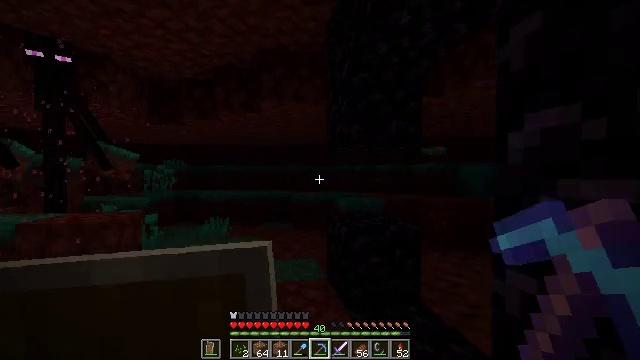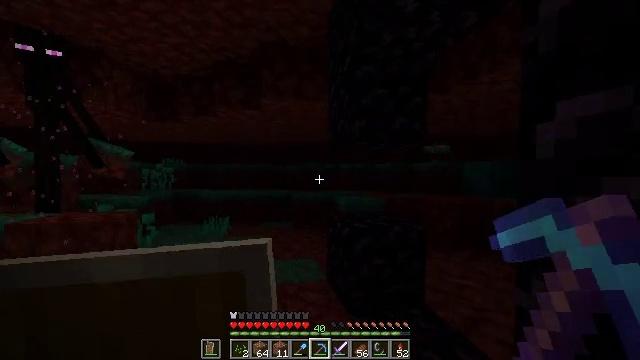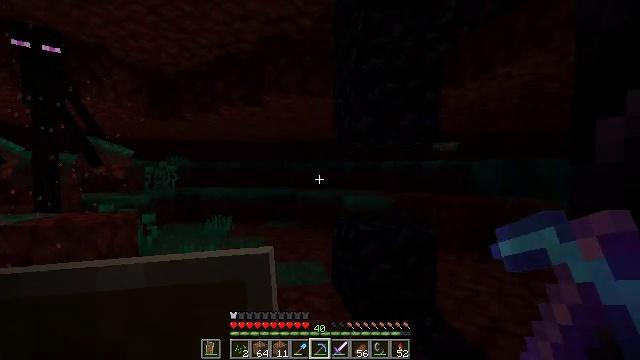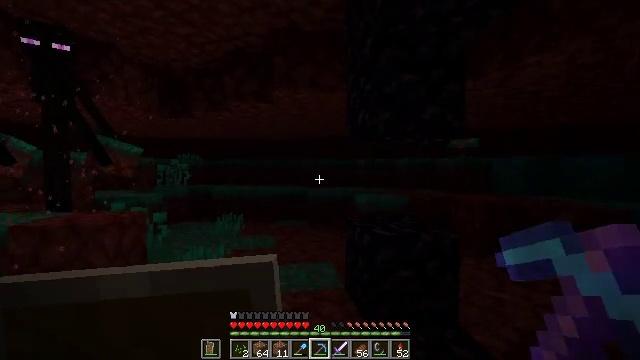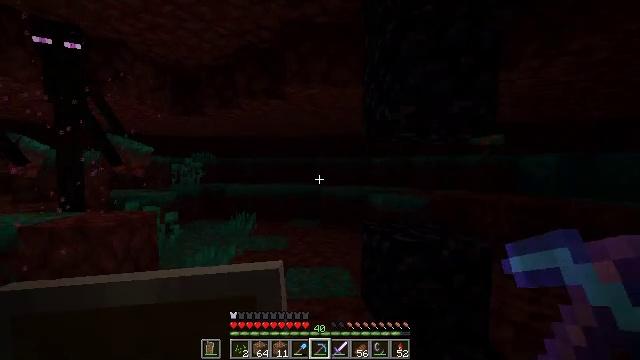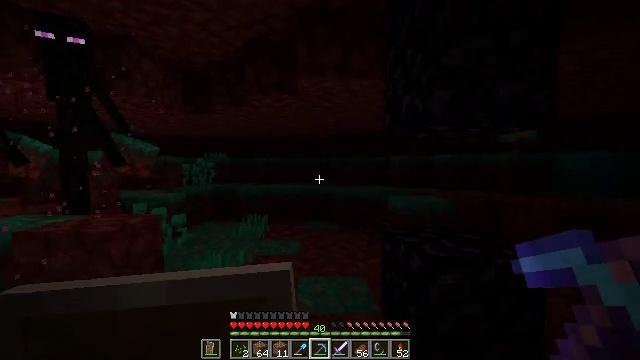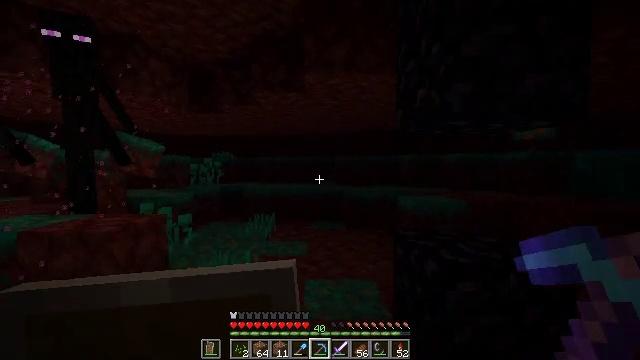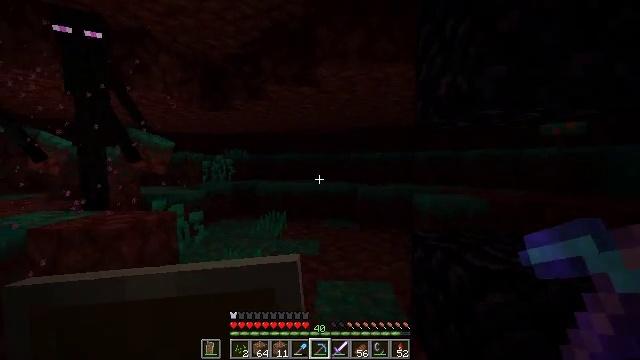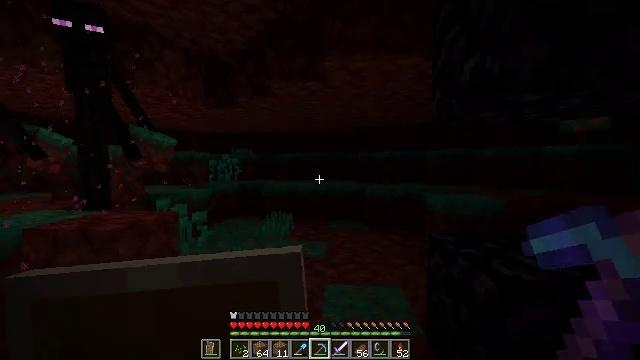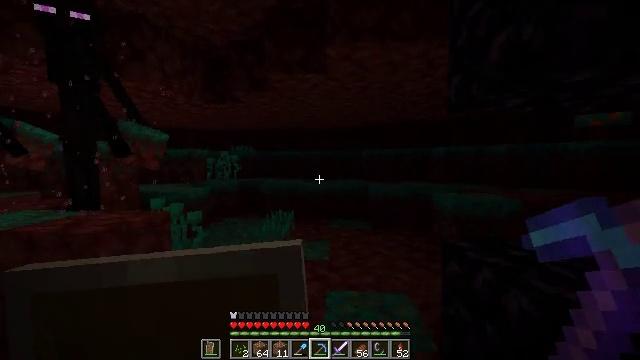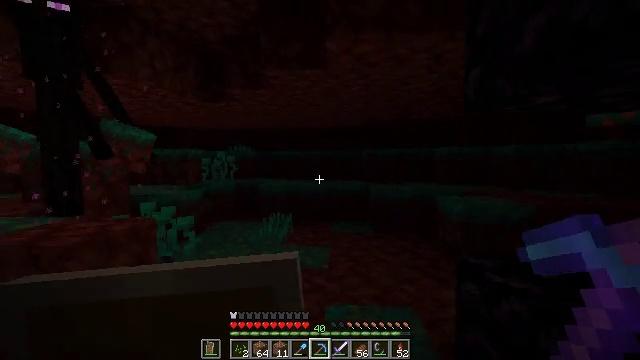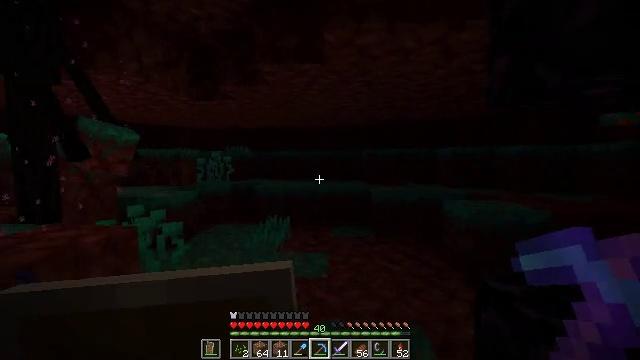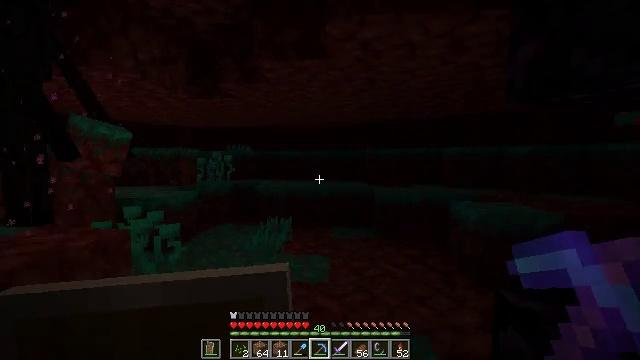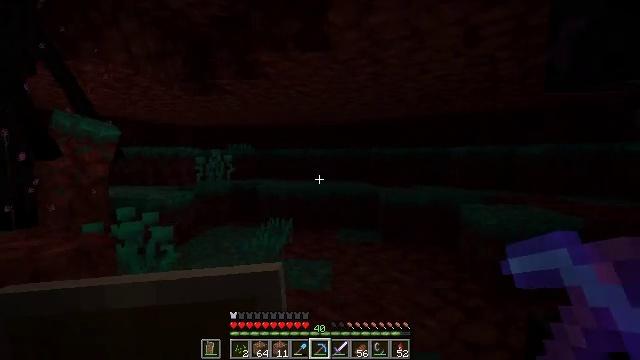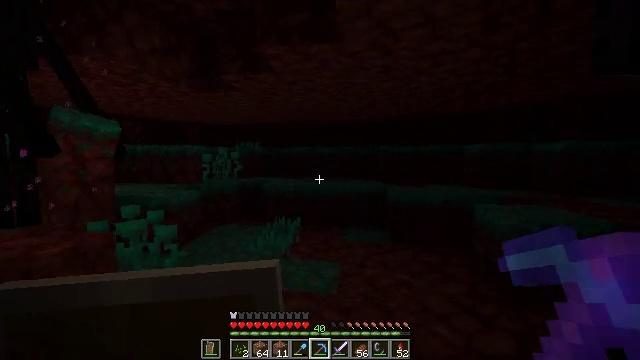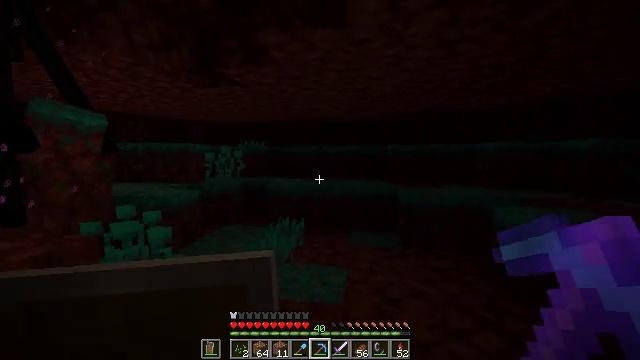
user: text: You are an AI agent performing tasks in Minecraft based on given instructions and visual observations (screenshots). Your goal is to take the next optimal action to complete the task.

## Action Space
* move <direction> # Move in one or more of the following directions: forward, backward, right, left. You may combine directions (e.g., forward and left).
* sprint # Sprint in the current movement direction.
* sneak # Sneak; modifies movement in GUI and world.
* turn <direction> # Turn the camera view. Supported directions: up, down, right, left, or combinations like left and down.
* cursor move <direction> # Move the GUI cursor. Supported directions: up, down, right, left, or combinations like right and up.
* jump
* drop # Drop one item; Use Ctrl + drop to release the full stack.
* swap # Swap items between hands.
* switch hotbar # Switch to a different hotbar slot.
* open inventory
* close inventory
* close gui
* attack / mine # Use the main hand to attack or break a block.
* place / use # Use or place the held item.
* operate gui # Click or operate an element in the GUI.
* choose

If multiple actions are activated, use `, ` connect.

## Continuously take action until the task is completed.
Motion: motion action
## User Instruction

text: Break the warped nylium block.
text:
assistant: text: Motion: move forward
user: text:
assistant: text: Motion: move forward, turn left
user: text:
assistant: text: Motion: move forward, turn left
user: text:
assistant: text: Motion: move forward, turn left
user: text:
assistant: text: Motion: move forward, turn left
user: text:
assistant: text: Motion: move forward, turn left
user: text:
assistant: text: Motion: move forward, turn left
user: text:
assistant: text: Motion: move forward, turn left
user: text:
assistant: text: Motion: move forward
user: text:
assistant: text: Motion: move forward
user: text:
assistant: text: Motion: move forward
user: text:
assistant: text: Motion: move forward
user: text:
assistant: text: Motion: move forward
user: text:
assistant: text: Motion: move forward, turn left
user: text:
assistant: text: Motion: move forward, turn left
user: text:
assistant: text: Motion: move forward, turn left
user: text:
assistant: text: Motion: move forward, turn left
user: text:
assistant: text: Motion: move forward, turn left
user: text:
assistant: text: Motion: move forward, turn left
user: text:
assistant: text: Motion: move forward, turn left
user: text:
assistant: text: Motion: move forward, turn left
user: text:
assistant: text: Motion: move forward and move right, turn left
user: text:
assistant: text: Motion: move forward and move right, turn left
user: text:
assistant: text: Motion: move forward and move right, turn left
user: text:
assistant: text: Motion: move forward and move right, turn left
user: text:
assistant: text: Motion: move forward and move right, turn left
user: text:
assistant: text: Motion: move forward and move right, turn left
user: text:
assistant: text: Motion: move forward, turn left
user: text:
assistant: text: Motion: move forward, turn left
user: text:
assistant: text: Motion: move forward